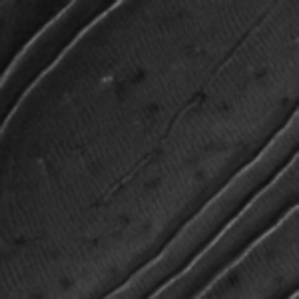
Label: frost